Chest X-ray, PA view. Patient: 62 years old, sex M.
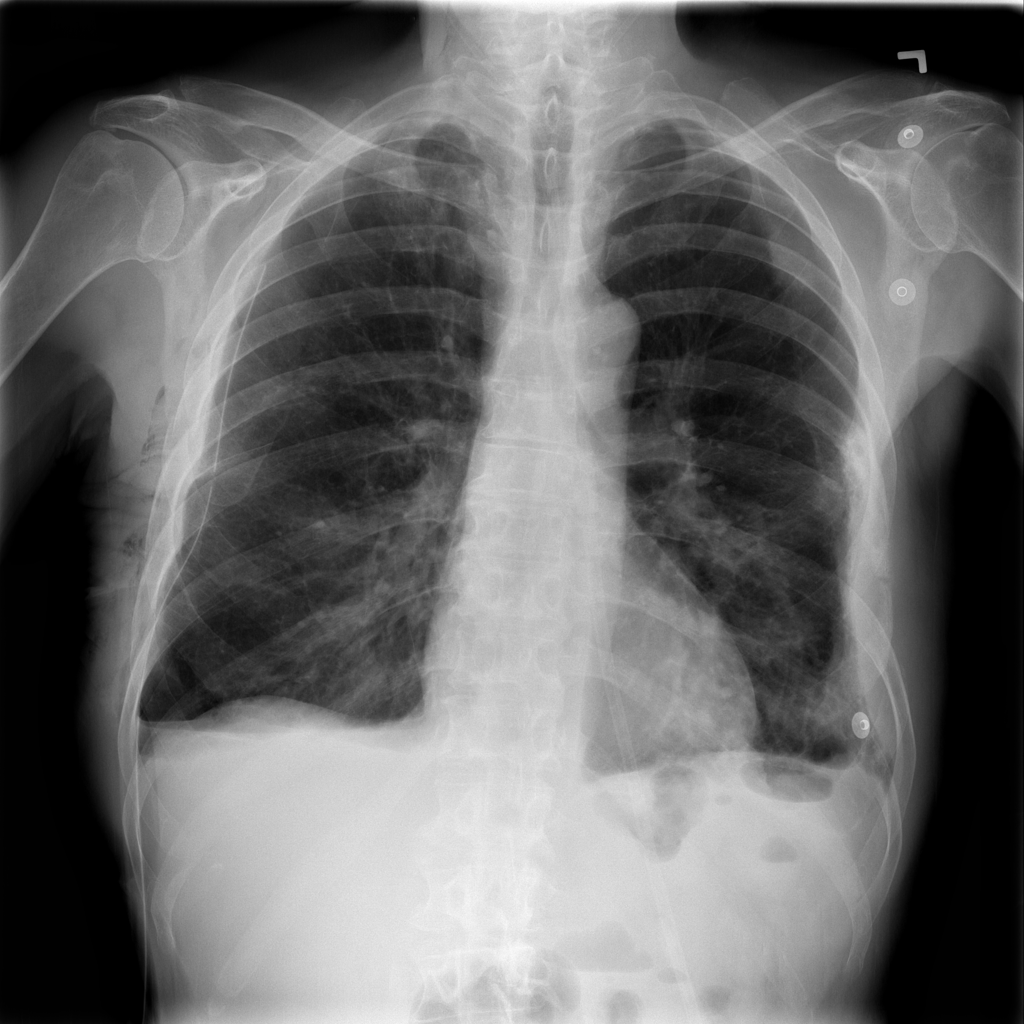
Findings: Emphysema, Infiltration, Pleural_Thickening